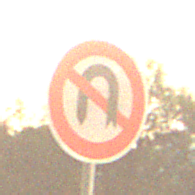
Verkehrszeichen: VerbotWenden
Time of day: Night
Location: Outdoor (Nature)
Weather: Clear
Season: NotSpecified
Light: Natural